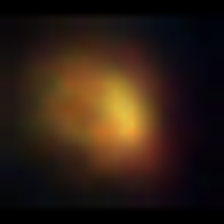
Taxon: NanoPlankton
Group: Other